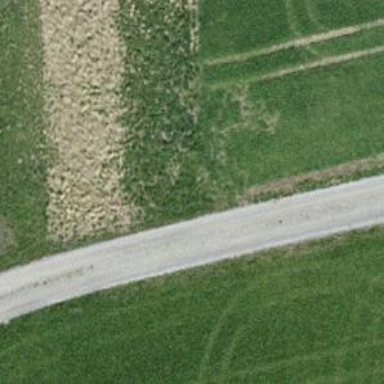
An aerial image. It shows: Well-maintained track road of grade 1.